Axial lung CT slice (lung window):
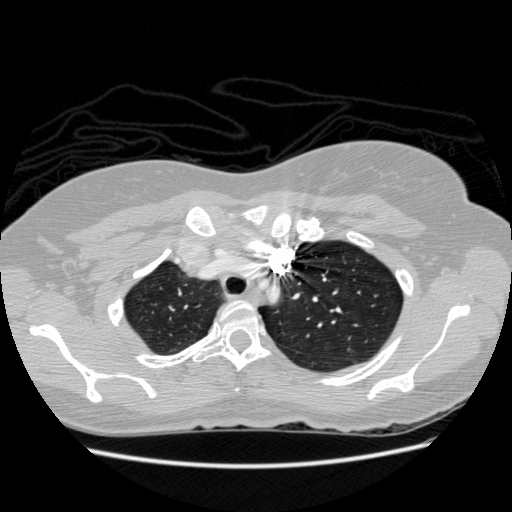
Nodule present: no